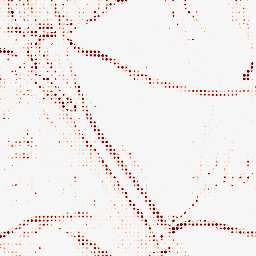
Category: morphological
Decomposition family: morphological_rect
Decomposition parameters: operation: opening
width: 5
height: 10
Upsampling method: sinc_blackman
Upsampling parameters: scale: 8
kernel_size: 4
Upsampling scale: 8